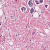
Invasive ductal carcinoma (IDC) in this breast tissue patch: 1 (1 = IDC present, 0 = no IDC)